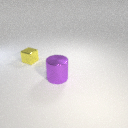
small yellow metal cube to the left of large purple metal cylinder